Question: I already am awaiting a reply from the Eclipse staff as they are having some bug issue with my account on their website, in the meantime, maybe someone here can shed some light onto this issue.
Basically, I am just starting with C++ and I installed the CDT and MinGW. I followed my professors instructions and got it successfully installed (tested the installation via the command line with a premade file). Anyways I tried to save/compile within Eclipse and it crashed on me, and ever since then it wont even start up now. It loads the interface for Eclipse but within 1-5 seconds it will crash with the same error.
Not sure what is going on, any help appreciated, attached is the image of the error.
Using Eclipse Juno

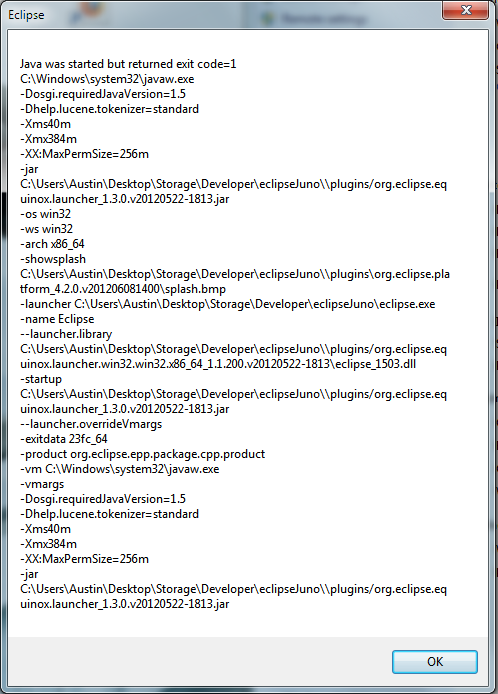
Answer: Issue is that the Eclipse plugin CDT has an issue with JDK 1.6, I uninstalled 1.6 and downloaded 1.7 and it worked like a charm.